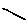
Label: line